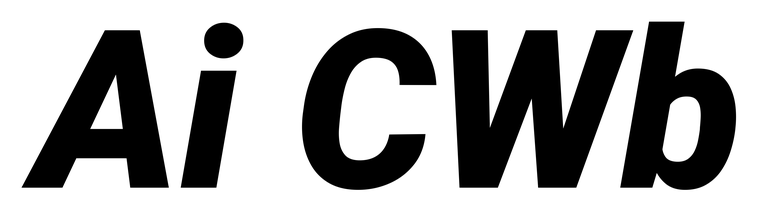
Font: Roboto-Italic_Black_Italic